Current action and preconditions to check: trajectory_clear

Your task: For each precondition in the list above, predict whether it will hold at this action.

Consider the current scene as observed from the mobile robot's camera, and analyze the predicted future states of all dynamic agents (e.g., people, animals, vehicles, or any moving entities) within the NEXT SECOND.

IMPORTANT: Only answer "very likely" if you are absolutely certain—based on strong, clear evidence—that a dynamic agent will violate the precondition in the predicted future state. Do NOT answer "very likely" for unlikely, ambiguous, or low-probability risks.

Ask yourself for each precondition: Is there a high probability, with clear and convincing evidence, that the predicted future states of any dynamic agent will interfere with the predicted future state of the currently executing action within the NEXT SECOND, causing that precondition to fail?

Assess the risk level based on these predictions. Use "likely" or "very likely" if motions create a clear risk of interference.

Use "neutral" or "improbable" if agents are nearby but their predicted paths are clearly diverging or non-conflicting.

Failure Risk Categories: "very improbable", "improbable", "neutral", "likely", "very likely"

Answer Format: Output ONLY the probability_of_failure value from these categories: "very improbable", "improbable", "neutral", "likely", "very likely"

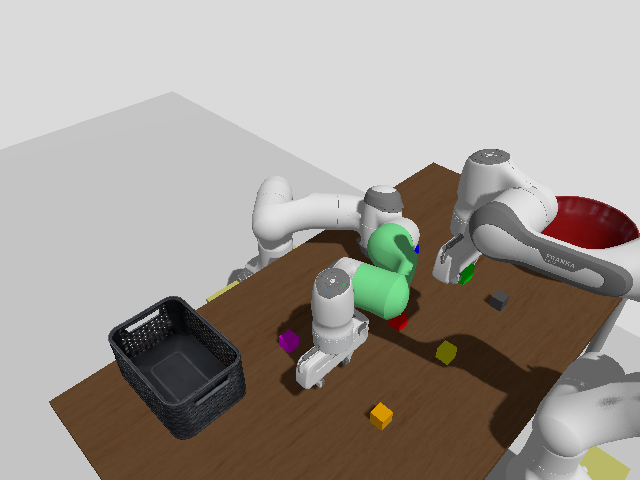

Answer: very improbable